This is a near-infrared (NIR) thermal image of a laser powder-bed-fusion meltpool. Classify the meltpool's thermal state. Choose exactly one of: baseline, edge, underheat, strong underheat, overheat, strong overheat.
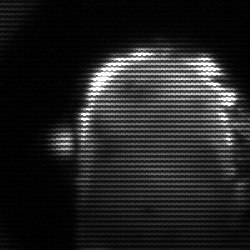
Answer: baseline